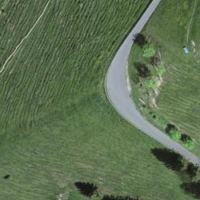
EUNIS habitat code: 24
Species observed at this site:
Aphantopus hyperantus
Argynnis paphia